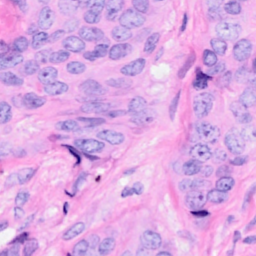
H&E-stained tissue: Breast